Question: I am using an example provide by Qtcreator and getting this error... ??

'''
void MainWindow::hBtn
{
QScriptEngine e;
QScriptValue fun = e.newFunction(myAdd); // ERROR: No matching function...
e.globalObject().setProperty("myAdd", fun);
QScriptValue result = e.evaluate("myAdd(myNumber, 1)");
}
QScriptValue myAdd(QScriptContext *context, QScriptEngine *engine)
//also tried: QScriptValue MainWindow::myAdd(QScriptContext *context, QScriptEngine *engine) //fails as well with same ERROR
{
QScriptValue a = context->argument(0);
QScriptValue b = context->argument(1);
return a.toNumber() + b.toNumber();
}
'''
---
Example: <URL>
scroll down to "Native Functions"
---
Looked through another user having problems with no solution either: <URL>
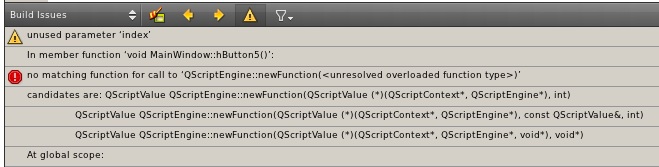
Answer: Used as basis: <URL>
I took the "myAdd" declaration out of the header class... problem solved.